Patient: sex M, age 63
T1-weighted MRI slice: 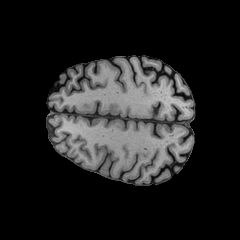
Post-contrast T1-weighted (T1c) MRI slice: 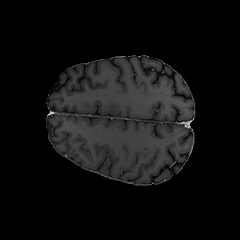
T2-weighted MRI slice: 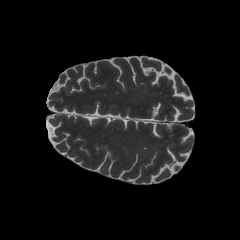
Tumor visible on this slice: no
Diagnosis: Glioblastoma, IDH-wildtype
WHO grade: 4